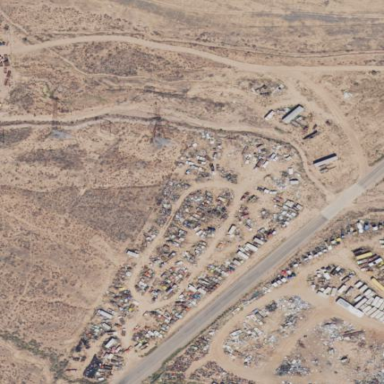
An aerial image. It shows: Scrap yard situated in industrial area.